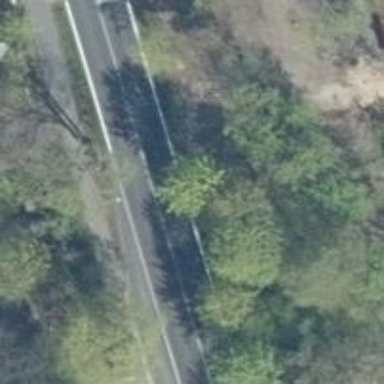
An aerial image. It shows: Asphalt road classified as primary highway.